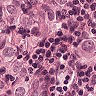
Metastatic tissue present: yes